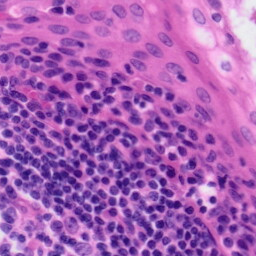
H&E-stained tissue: Tonsil